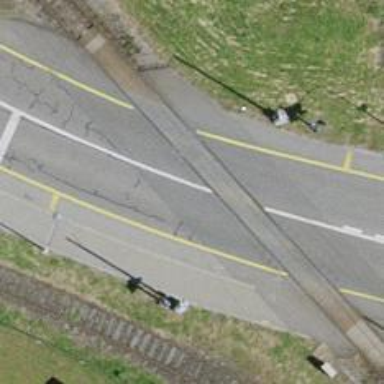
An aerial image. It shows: Level crossing with double half barrier.